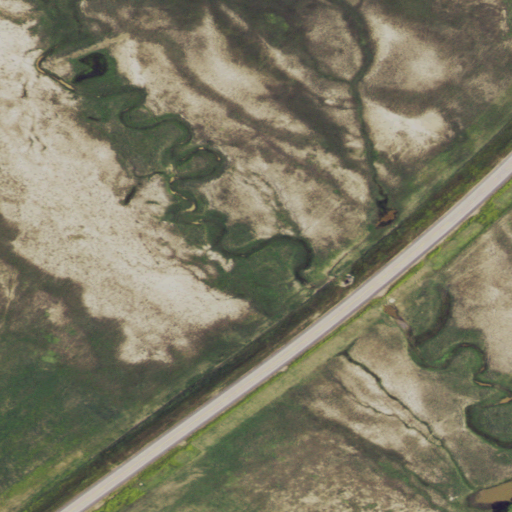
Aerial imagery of valley in Wyoming named Hayworth Draw containing shrub, grassland, low intensity development, and open development